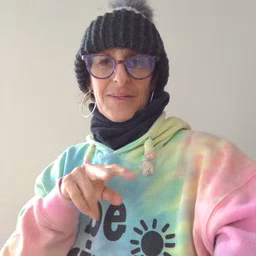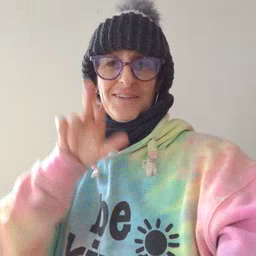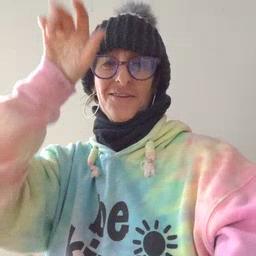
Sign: stairs